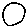
Label: circle